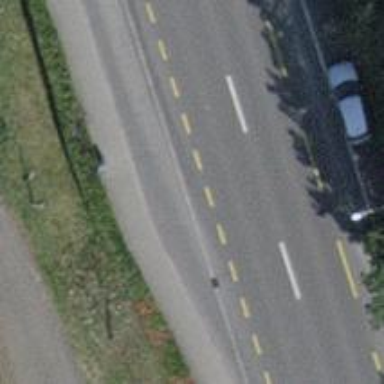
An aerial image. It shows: Bus stop equipped with public transport stop position.